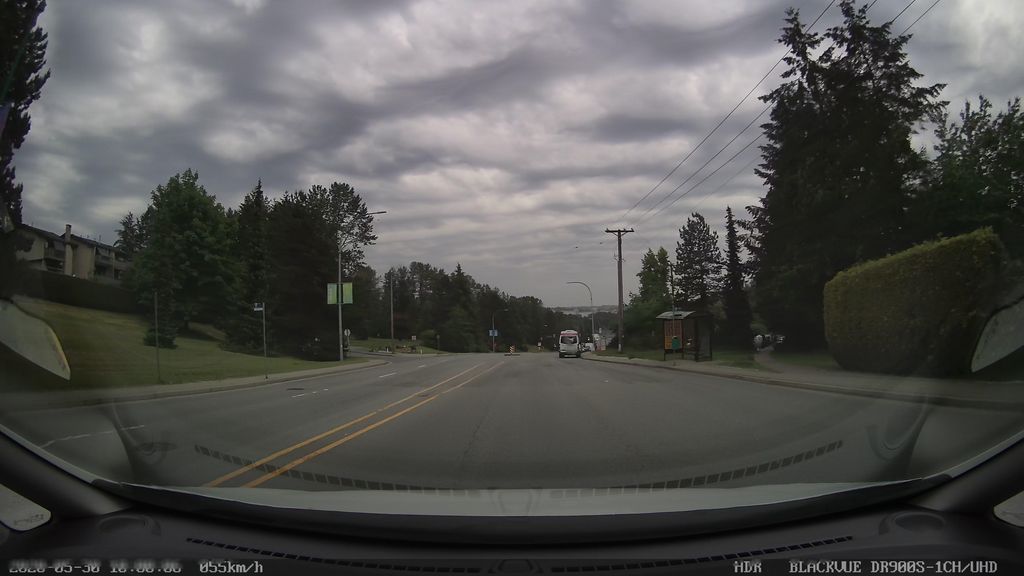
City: vancouver